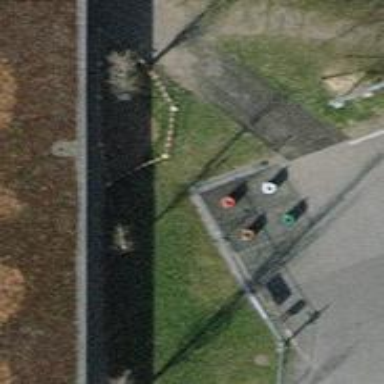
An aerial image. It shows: Recycling container for recycling.